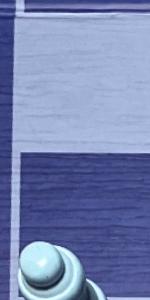
Label: Empty